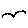
Label: bird